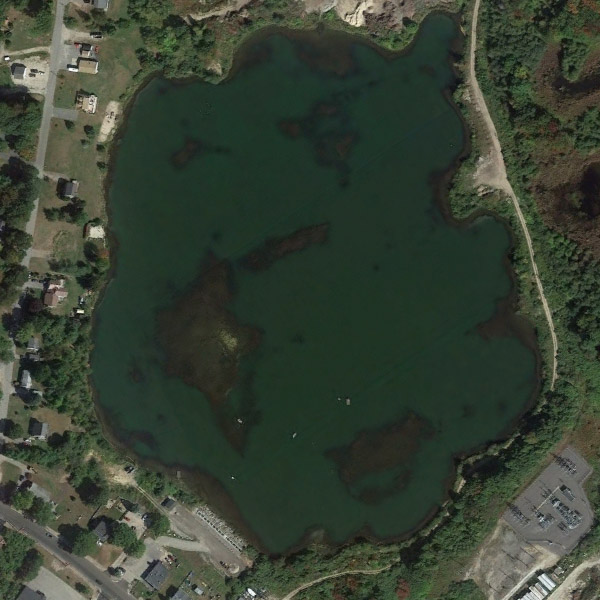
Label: Pond